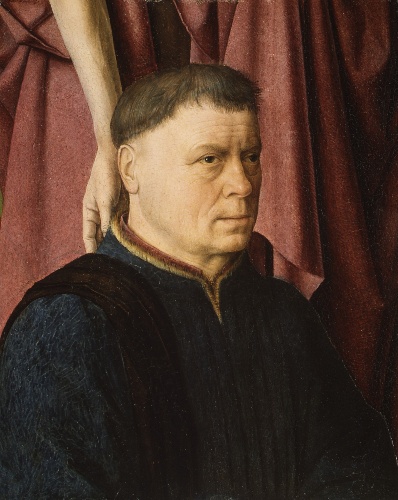
Title: A Donor Presented by a Saint
Artist: Dieric Bouts
Artist bio: Netherlandish, ca. 1460–65
Date: ca. 1460–65
Object type: Painting fragment
Classification: Paintings
Medium: Oil on wood
Dimensions: 8 3/4 x 7 in. (22.2 x 17.8 cm)
Department: European Paintings
Credit line: The Friedsam Collection, Bequest of Michael Friedsam, 1931
Accession year: 1932
Repository: Metropolitan Museum of Art, New York, NY
Tags: Hands|Men|Portraits